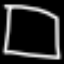
Label: square